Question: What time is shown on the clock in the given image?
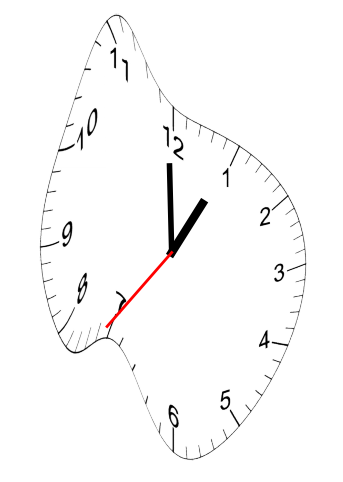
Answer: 12:59:36